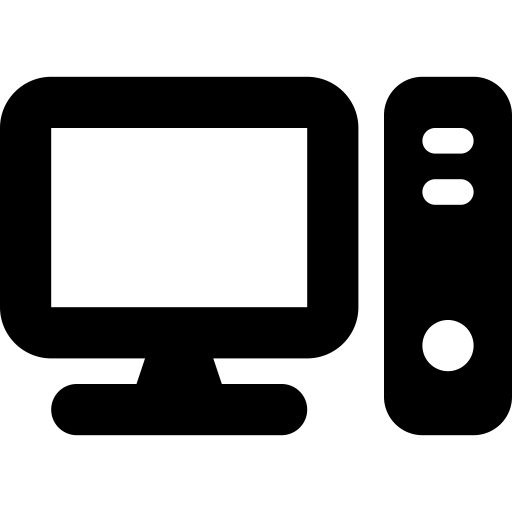
Tags: icon, FontAwesome, fa-icon, solid, computer